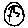
Label: circle